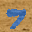
Label: 7